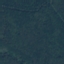
Label: Forest